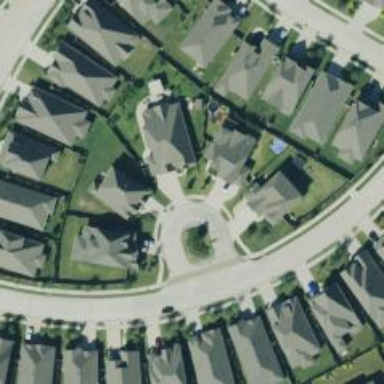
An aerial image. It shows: Residential road.